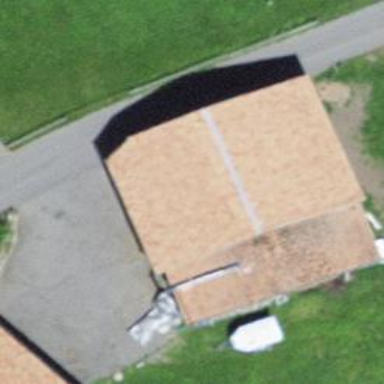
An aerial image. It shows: Barn.